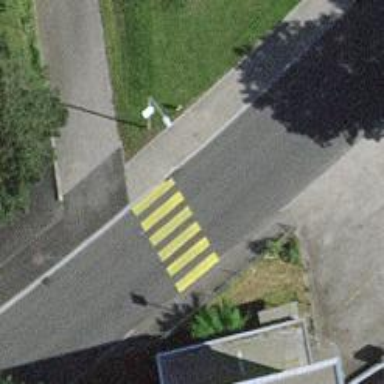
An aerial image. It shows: Uncontrolled zebra crossing.